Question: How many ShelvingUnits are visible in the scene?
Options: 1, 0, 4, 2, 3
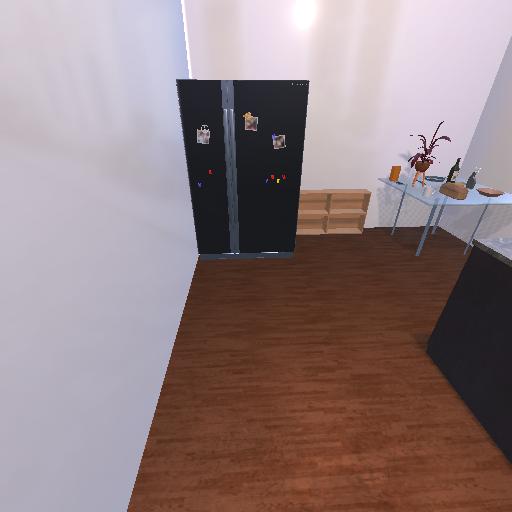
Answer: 1